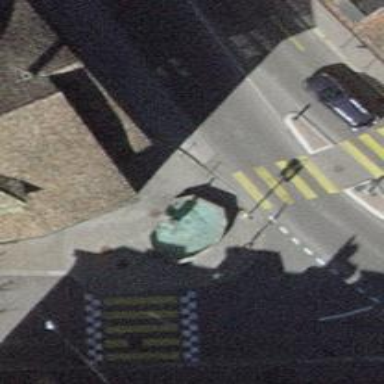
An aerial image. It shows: Fountain.